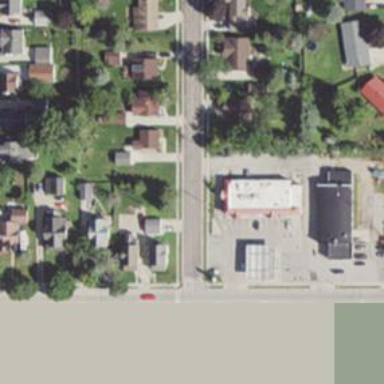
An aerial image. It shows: Convenience shop.